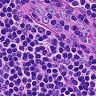
Metastatic tissue present: no